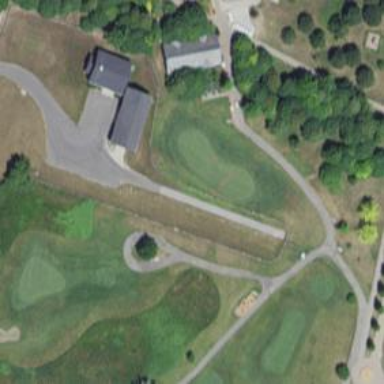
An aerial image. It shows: Service road designated as golf cart path.